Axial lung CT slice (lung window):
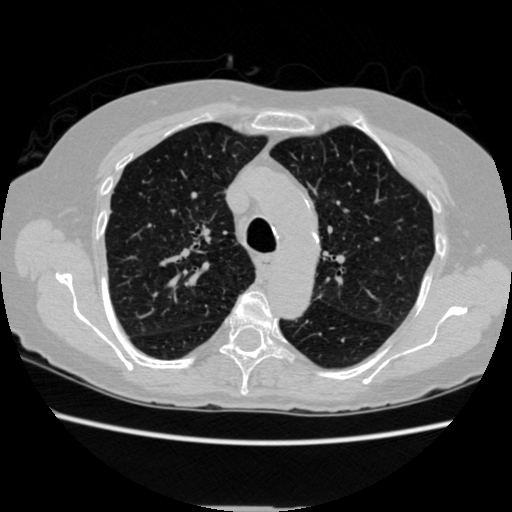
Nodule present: no